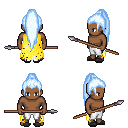
a pixel art fantasy rpg character, male body template, human, dark skin, yellow tattered cape, white pants, white cyan extra-long topknot hairstyle, gray slippers, spear, four views (front, back, left, right), 2x2 character sprite sheet, small pixel art, hard edges, no anti-aliasing